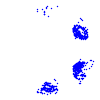
Particle: kaon